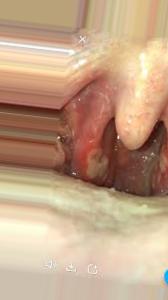
Condition: Mouth Ulcer